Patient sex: M
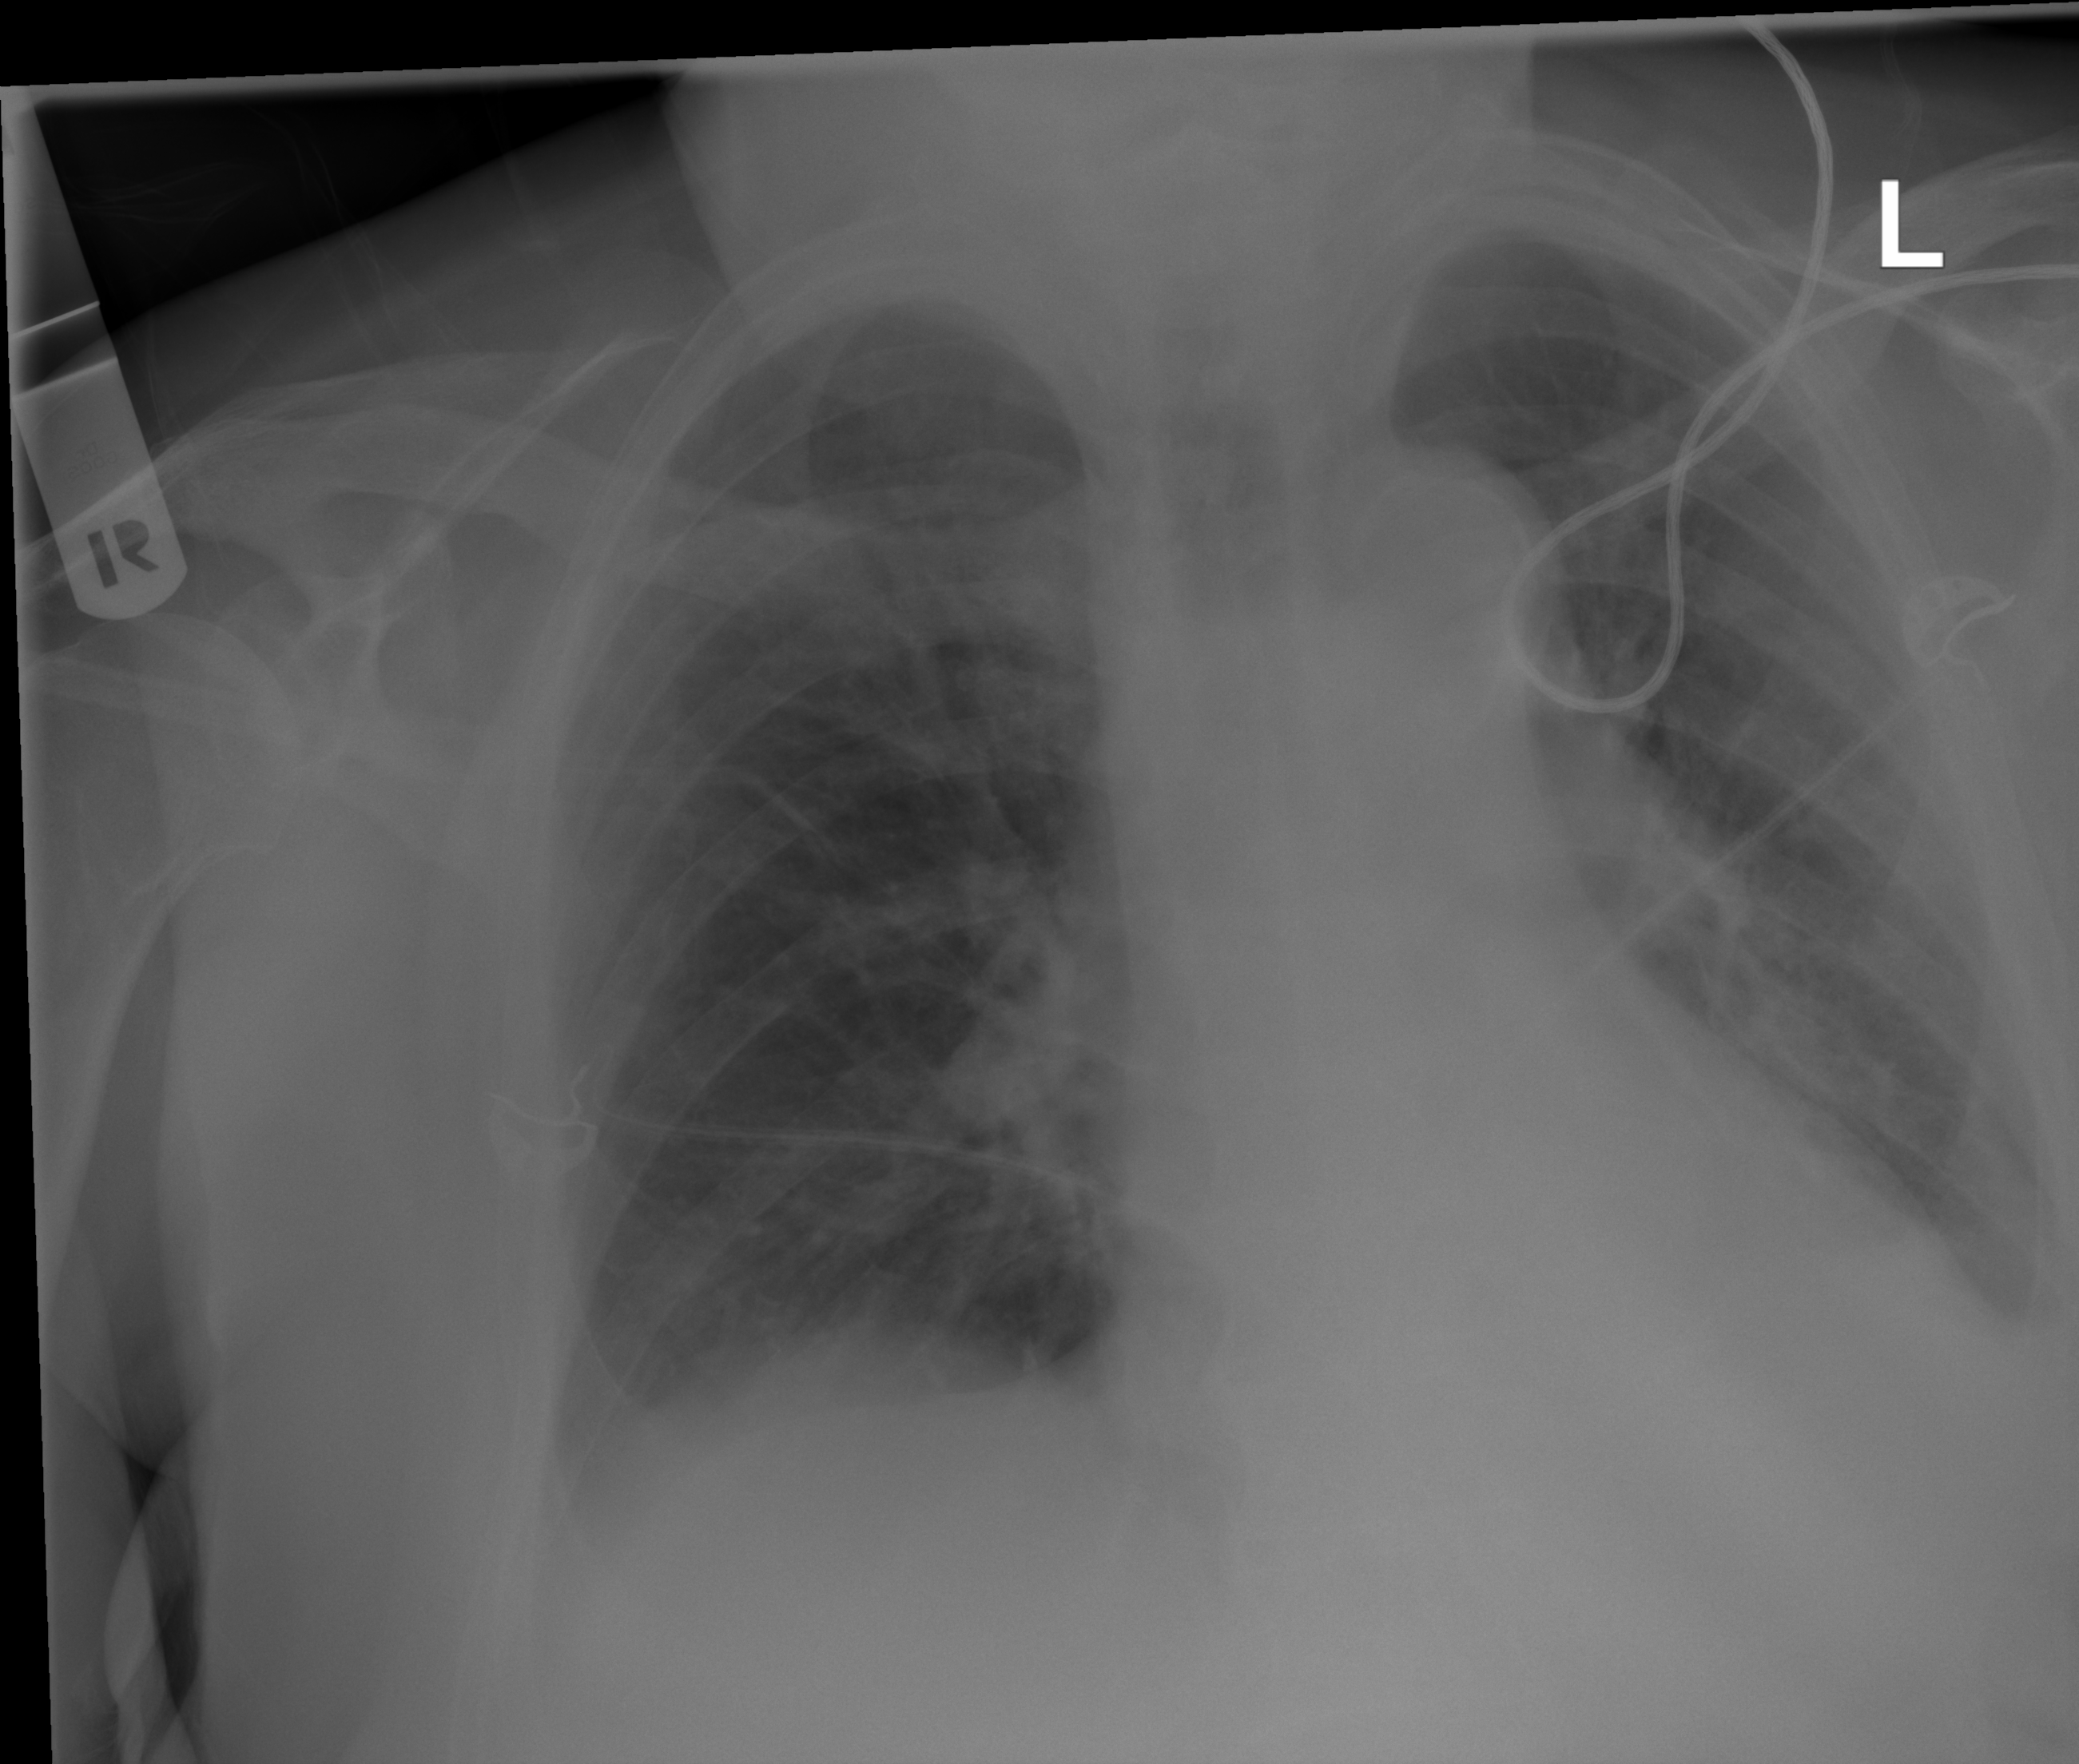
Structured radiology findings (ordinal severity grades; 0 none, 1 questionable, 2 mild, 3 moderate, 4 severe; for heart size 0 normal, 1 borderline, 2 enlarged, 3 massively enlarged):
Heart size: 0
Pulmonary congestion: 0
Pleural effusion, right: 0
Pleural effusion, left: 2
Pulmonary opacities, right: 0
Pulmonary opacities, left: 0
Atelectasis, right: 0
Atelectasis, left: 2